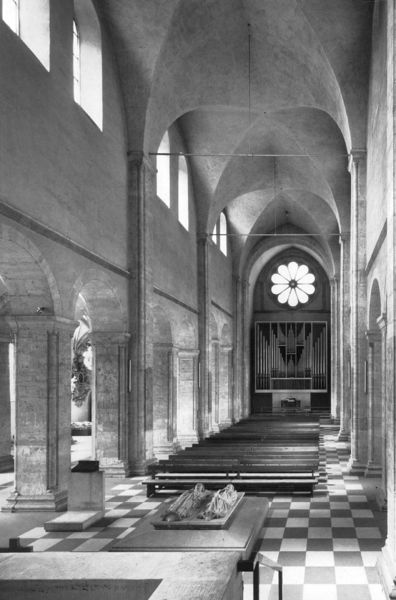
Titel: Braunschweig, Dom, ehem. Kollegiats-Stiftskirche St. Blasius und St. ,Johannes d. T.
Standort: Braunschweig (EU - D - Nds)
Schlagwörter: weiß, fenster, kariert, licht, pfeiler, raum, schwarz, säule, säulen, rose, muster, schachbrettmuster, architektur, tod, innenraum, kirche, boden, decke, paar, bogen, perspektive, bank, halle, foto, gewölbe, dom, fliesen, flur, beten, altar, bänke, kathedrale, kirchenbank, kirchenschiff, kirchenbänke, orgel, sarg, gotisch, rosette, grab, religiös, heilig, grabmal, grabmahl, epitaph, grablege, grabstein, grabplatte, hochschiff, fensterrosette, buße